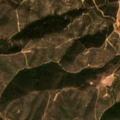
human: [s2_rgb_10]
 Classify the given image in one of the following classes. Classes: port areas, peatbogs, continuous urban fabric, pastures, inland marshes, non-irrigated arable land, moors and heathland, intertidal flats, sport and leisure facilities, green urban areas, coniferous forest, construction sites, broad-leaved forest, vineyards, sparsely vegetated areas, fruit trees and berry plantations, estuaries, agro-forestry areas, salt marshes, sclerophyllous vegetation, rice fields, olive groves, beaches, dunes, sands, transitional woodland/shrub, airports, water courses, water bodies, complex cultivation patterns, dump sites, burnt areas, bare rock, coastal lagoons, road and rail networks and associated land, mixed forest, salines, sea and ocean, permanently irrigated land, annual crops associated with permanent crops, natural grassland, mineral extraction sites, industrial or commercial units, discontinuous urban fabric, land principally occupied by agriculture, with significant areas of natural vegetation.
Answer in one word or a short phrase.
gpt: broad-leaved forest, sclerophyllous vegetation, transitional woodland/shrub